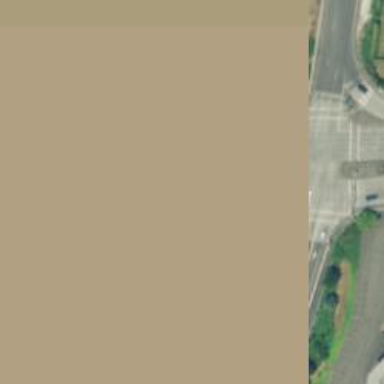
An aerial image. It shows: Secondary road on asphalt bridge.